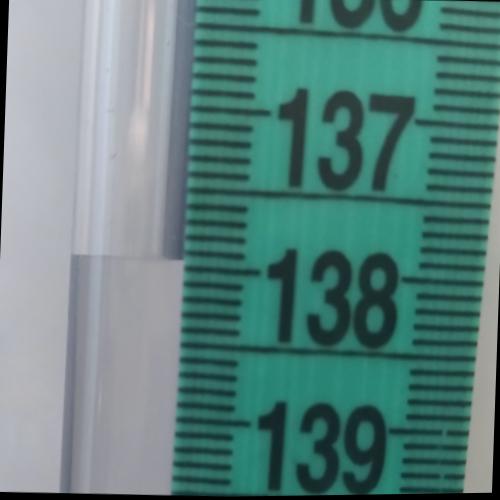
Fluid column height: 137.9 cm